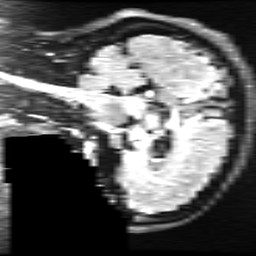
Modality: FLAIR
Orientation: sagittal
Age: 54
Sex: female
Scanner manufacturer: ge
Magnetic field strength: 3 T
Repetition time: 11 s
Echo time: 0.1497 s